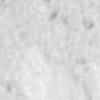
Label: no_change